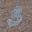
Label: 3